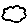
Label: cloud